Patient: sex F, age 60
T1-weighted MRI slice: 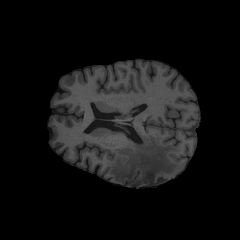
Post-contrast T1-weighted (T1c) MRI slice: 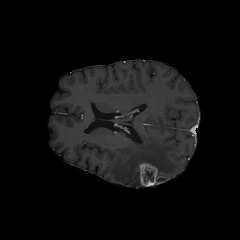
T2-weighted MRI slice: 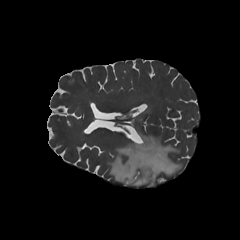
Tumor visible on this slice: yes
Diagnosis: Glioblastoma, IDH-wildtype
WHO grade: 4